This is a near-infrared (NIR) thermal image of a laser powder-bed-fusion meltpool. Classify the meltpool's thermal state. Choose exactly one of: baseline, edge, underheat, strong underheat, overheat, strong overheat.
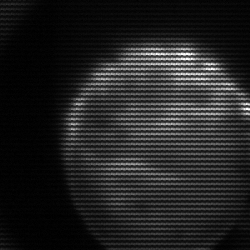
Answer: edge